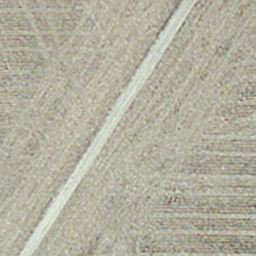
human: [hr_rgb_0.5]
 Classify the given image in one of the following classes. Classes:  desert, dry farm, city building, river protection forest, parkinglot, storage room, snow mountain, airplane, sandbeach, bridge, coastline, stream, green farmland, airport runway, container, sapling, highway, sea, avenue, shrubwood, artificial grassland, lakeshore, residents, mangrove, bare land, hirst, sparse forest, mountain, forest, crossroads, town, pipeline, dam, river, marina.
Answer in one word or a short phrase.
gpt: dry farm